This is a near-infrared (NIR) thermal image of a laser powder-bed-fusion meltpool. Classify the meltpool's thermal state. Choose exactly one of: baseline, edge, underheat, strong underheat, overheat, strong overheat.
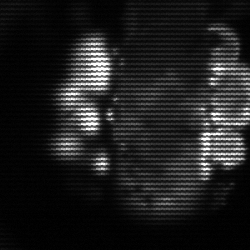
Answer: strong underheat